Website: crate-barrel
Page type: receipt
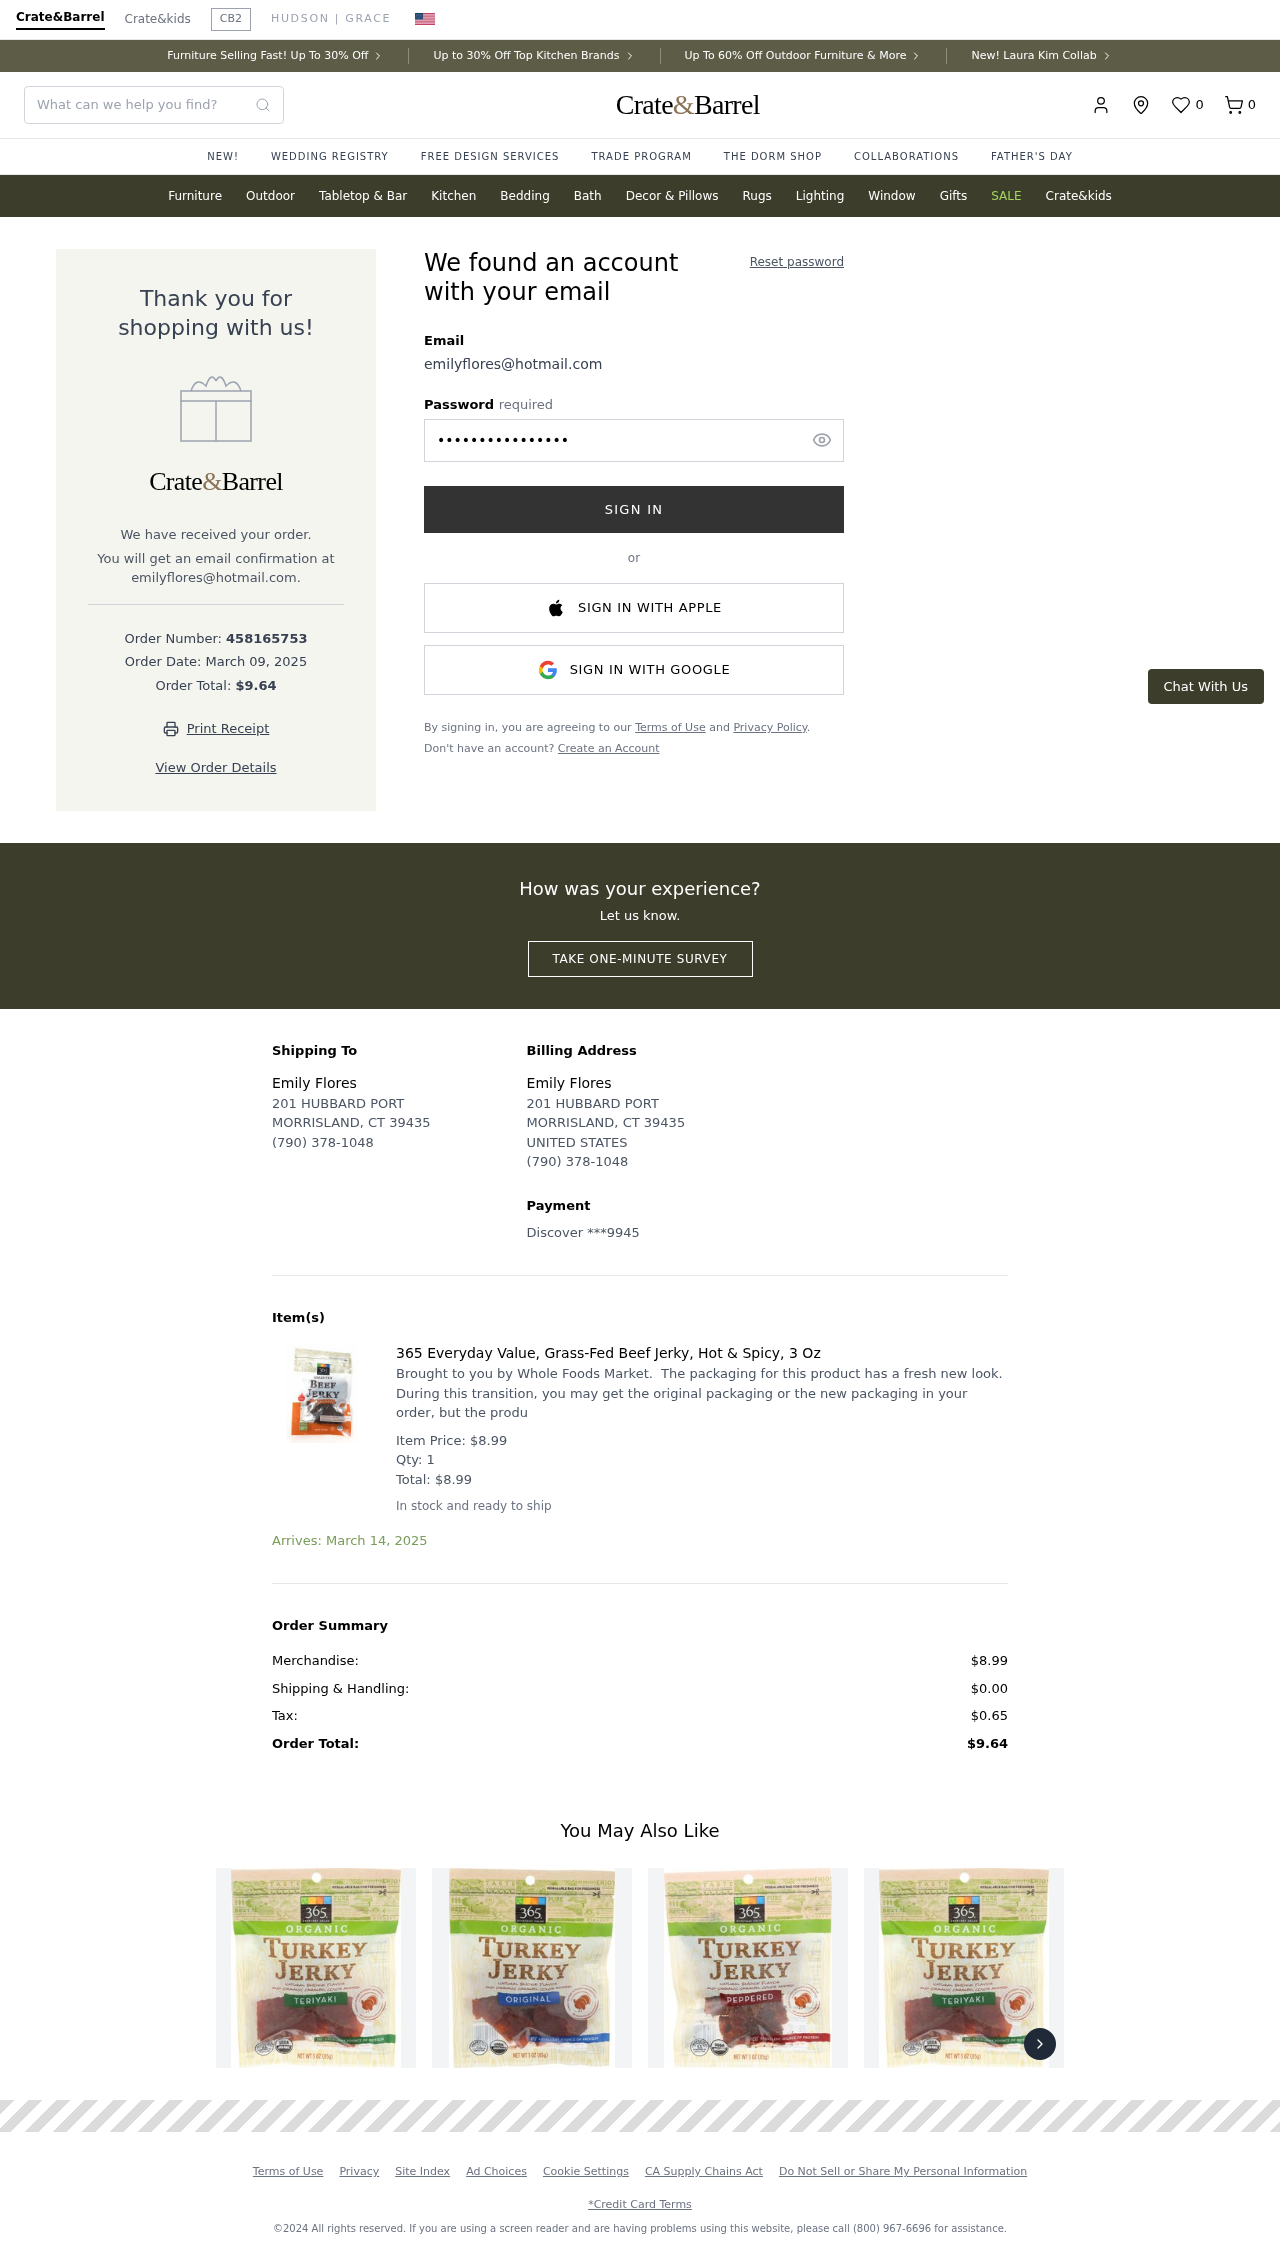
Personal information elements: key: PII_CARD_LAST4
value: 9945
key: PII_CARD_TYPE
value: Discover
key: PII_COUNTRY
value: UNITED STATES
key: PII_EMAIL
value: emilyflores@hotmail.com
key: PII_FULLNAME
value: Emily Flores
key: PII_STREET
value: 201 HUBBARD PORT
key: PII_EMAIL2
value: emilyflores@hotmail.com
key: PII_CITY_STATE_ZIP
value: MORRISLAND, CT 39435
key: PII_PHONE
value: (790) 378-1048
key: PII_FULLNAME2
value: Emily Flores
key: PII_STREET2
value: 201 HUBBARD PORT
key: PII_POSTCODE
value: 39435
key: PII_STATE_ABBR
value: CT
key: PII_POSTCODE_FULL
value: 39435
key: PII_POSTCODE_NUMERIC
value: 39435
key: PII_PHONE2
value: (790) 378-1048
Product elements: key: PRODUCT1_DESC
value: Brought to you by Whole Foods Market.  The packaging for this product has a fresh new look. During this transition, you may get the original packaging or the new packaging in your order, but the produ
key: PRODUCT1_NAME
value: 365 Everyday Value, Grass-Fed Beef Jerky, Hot & Spicy, 3 Oz
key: PRODUCT1_PRICE
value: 8.99
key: PRODUCT1_QUANTITY
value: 1
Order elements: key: ORDER_NUM_ITEMS
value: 0
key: ORDER_ID
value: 458165753
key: ORDER_DATE
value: March 09, 2025
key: ORDER_TOTAL
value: $9.64
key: ORDER_ITEM_TOTAL
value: $8.99
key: ORDER_DELIVERY_DATE
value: Arrives: March 14, 2025
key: ORDER_SUBTOTAL
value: $8.99
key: ORDER_SHIPPING_COST
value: $0.00
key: ORDER_TAX
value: $0.65
Search elements: key: HEADER_SEARCH
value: What can we help you find?
Other elements: key: FAVORITES_COUNT
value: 0